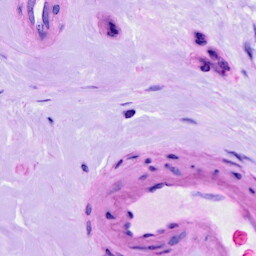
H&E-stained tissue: Ovarian